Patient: sex M, age 44
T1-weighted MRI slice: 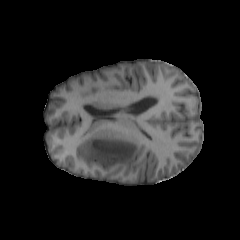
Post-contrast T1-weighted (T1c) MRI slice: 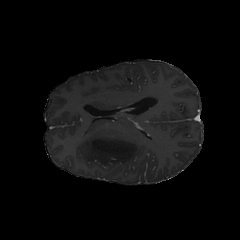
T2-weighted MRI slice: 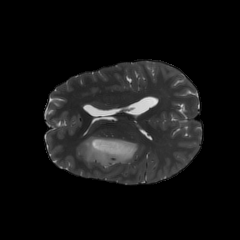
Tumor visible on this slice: yes
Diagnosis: Astrocytoma, IDH-mutant
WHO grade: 3